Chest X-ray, AP view. Patient: 38 years old, sex M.
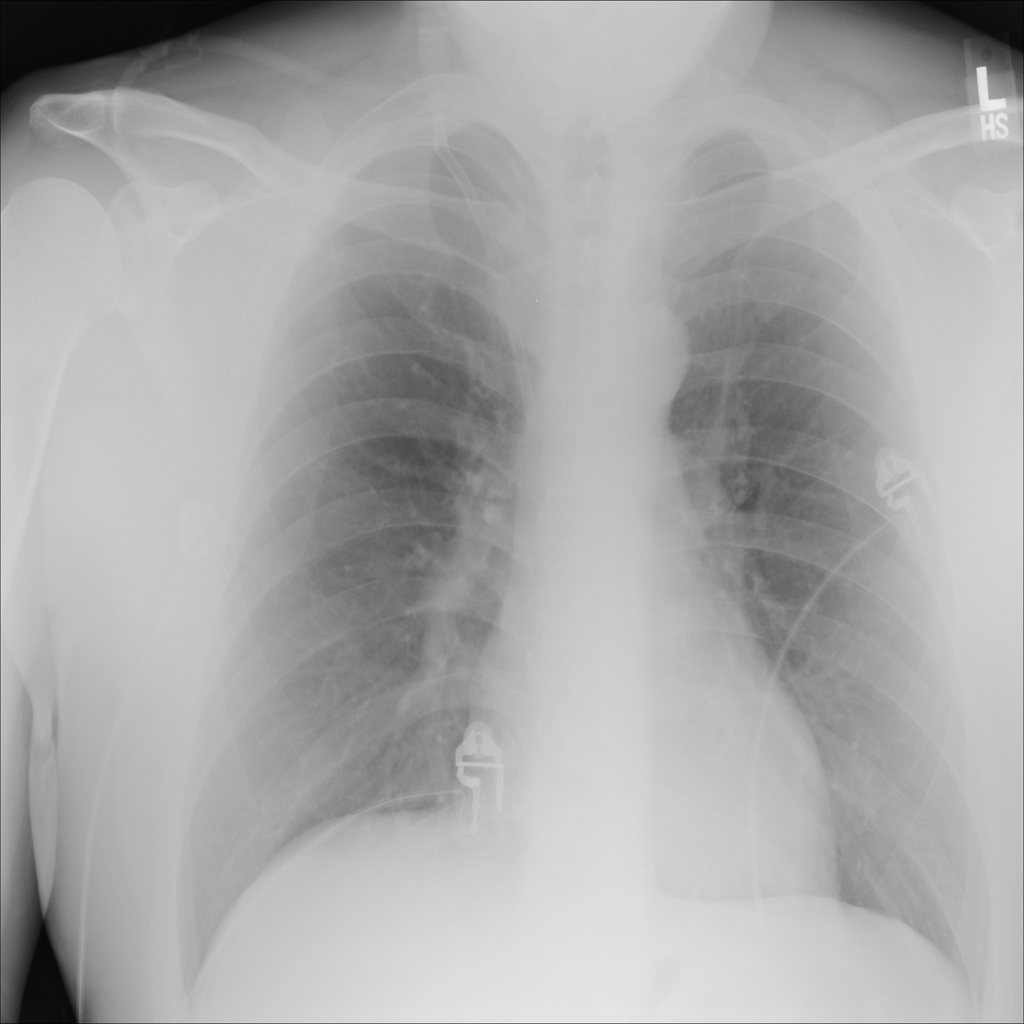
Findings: No Finding